Question: Say I have a boxplot like the one shown below:

I would like to achieve a different coloring:
- 'Fri', 'Sat' and 'Sun' would be colored blue; 'Thur' would be colored red- I would like to differentiate hues with a pattern in the box (stripped or something)
I can't find a way to do this manipulation using seaborn palette.
I know I can mess with the boxes of a boxplot in matplotlib directly but seaborn gives me the axes back. How can I get the boxes in this case?
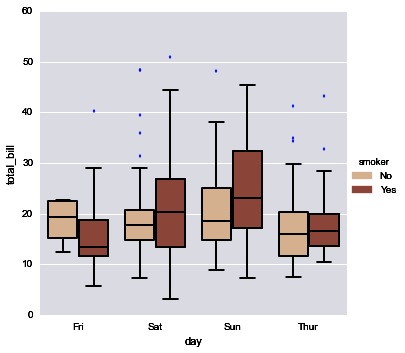
Answer: The boxes end up in the 'artists' list on the returned axes, so you just need to manipulate the attributes on those objects:
'''
ax = sns.boxplot(data=x)
box = ax.artists[0]
box. set_facecolor("white")
'''
etc.